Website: macys
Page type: customer-info-address
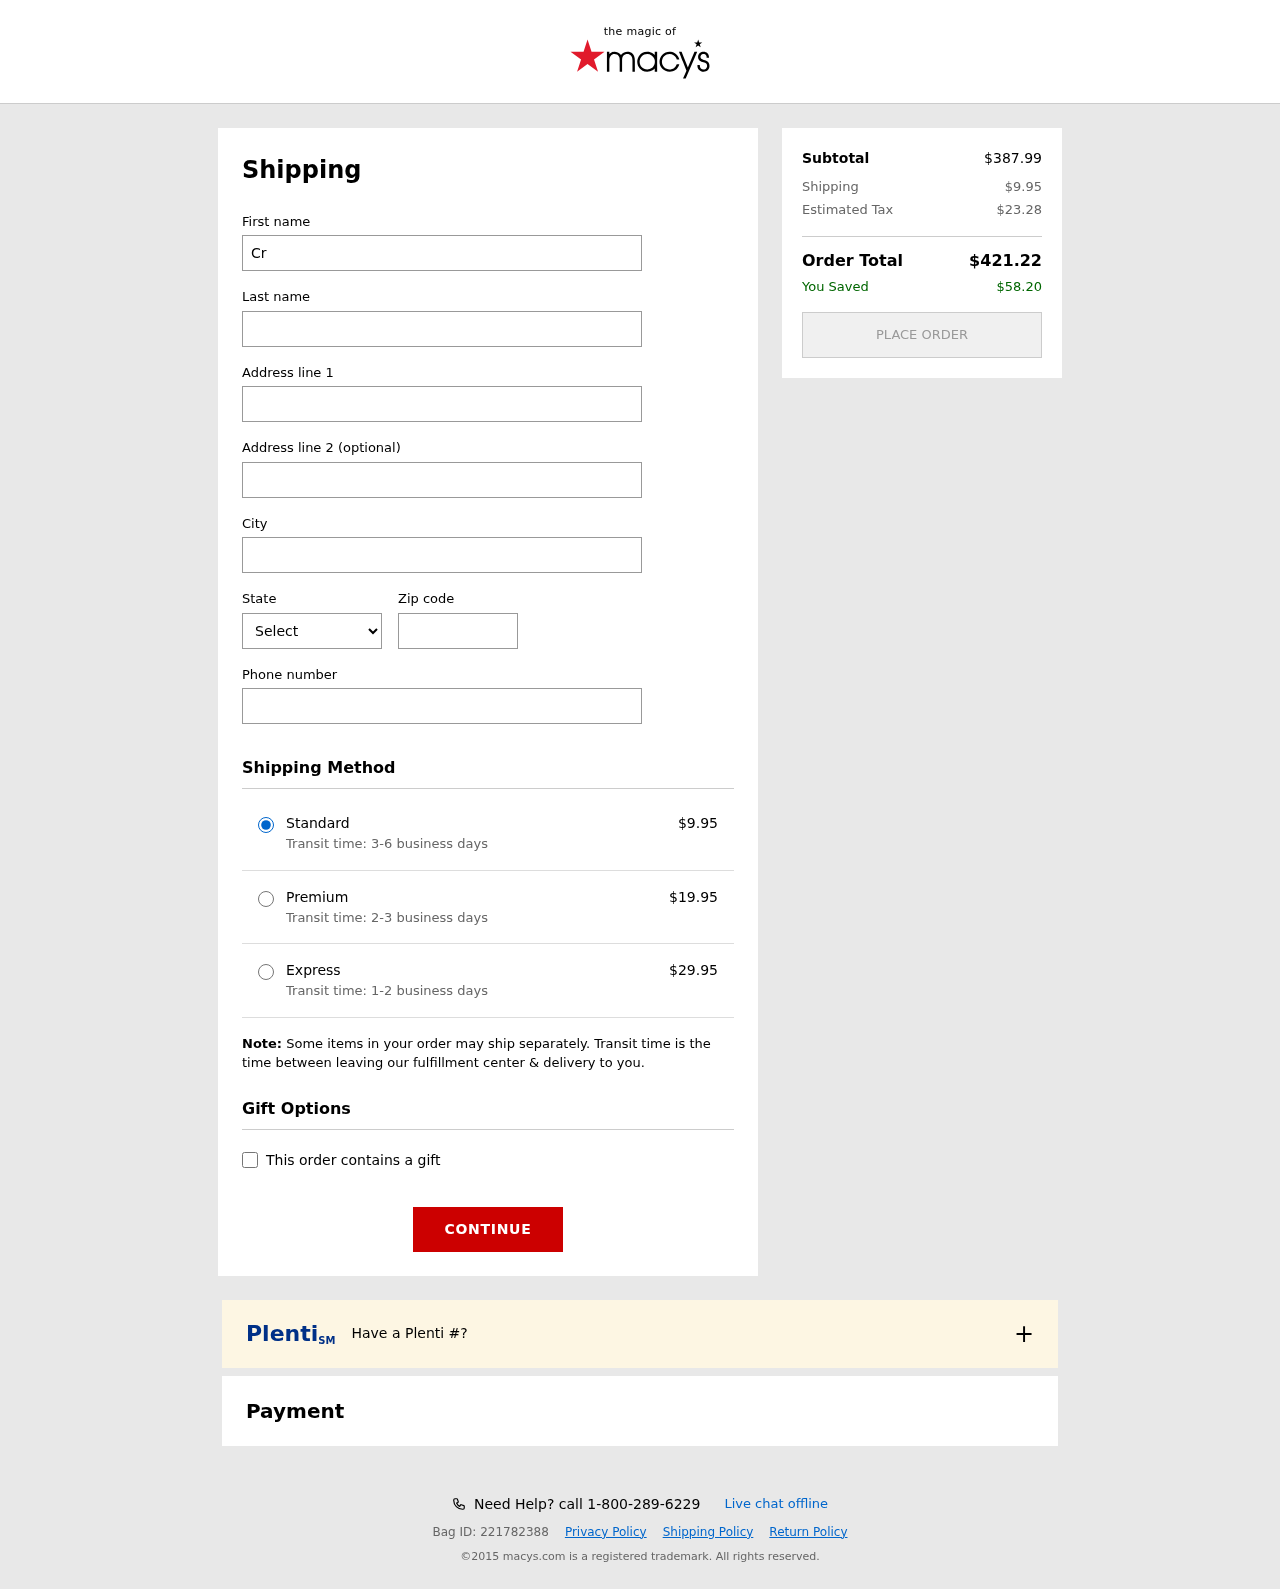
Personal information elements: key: PII_CITY
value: Williamtown
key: PII_FIRSTNAME
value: Crystal
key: PII_LASTNAME
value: Acosta
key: PII_PHONE
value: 5456284109
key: PII_POSTCODE
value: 33987
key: PII_STATE_ABBR
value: AZ
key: PII_STREET
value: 24738 Benjamin Brooks
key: PII_STREET2
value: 301 Patricia Garden Suite 121
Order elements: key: ORDER_SHIPPING_COST
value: $9.95
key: ORDER_SHIPPING_COST_PREMIUM
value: $19.95
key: ORDER_SHIPPING_COST_EXPRESS
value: $29.95
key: ORDER_SUBTOTAL
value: $387.99
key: ORDER_TAX
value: $23.28
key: ORDER_TOTAL
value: $421.22
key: ORDER_SAVINGS
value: $58.20